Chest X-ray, PA view. Patient: 71 years old, sex M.
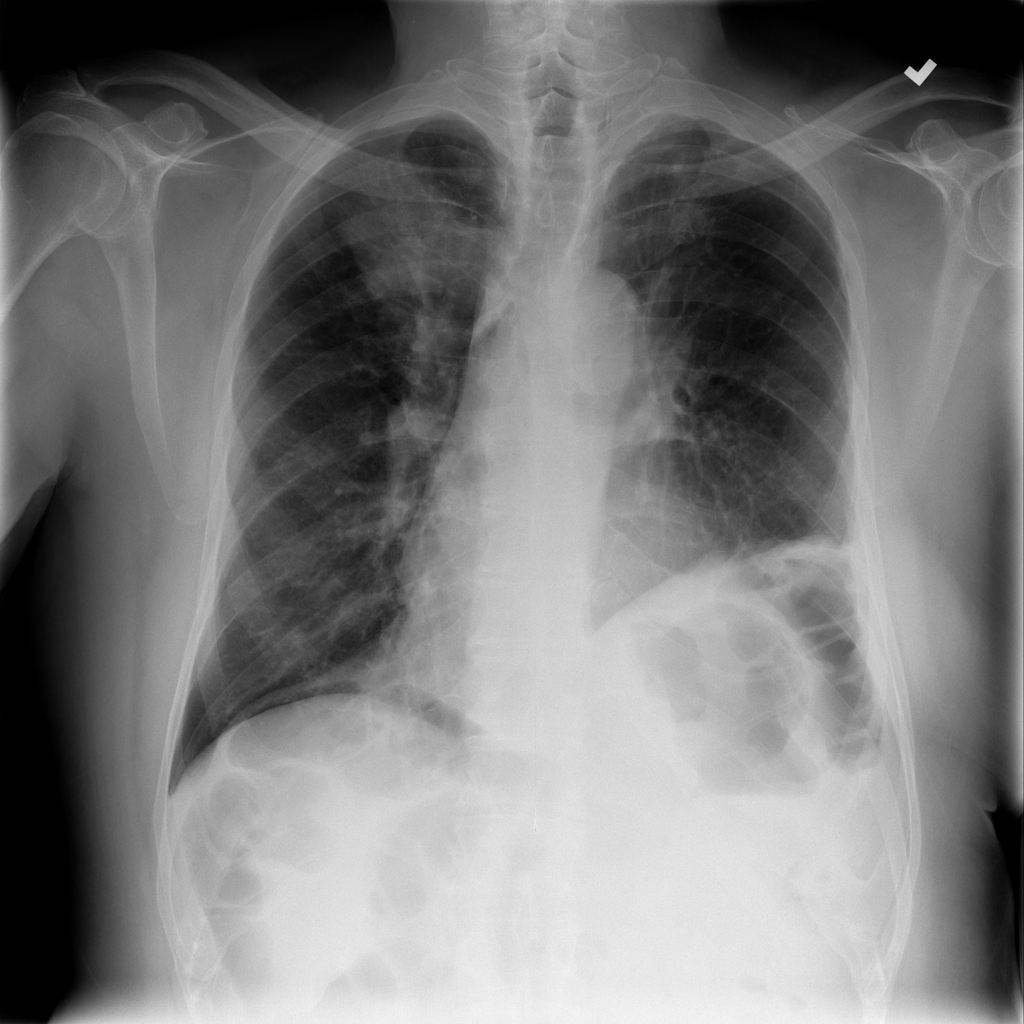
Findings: Infiltration, Mass, Nodule, Pleural_Thickening